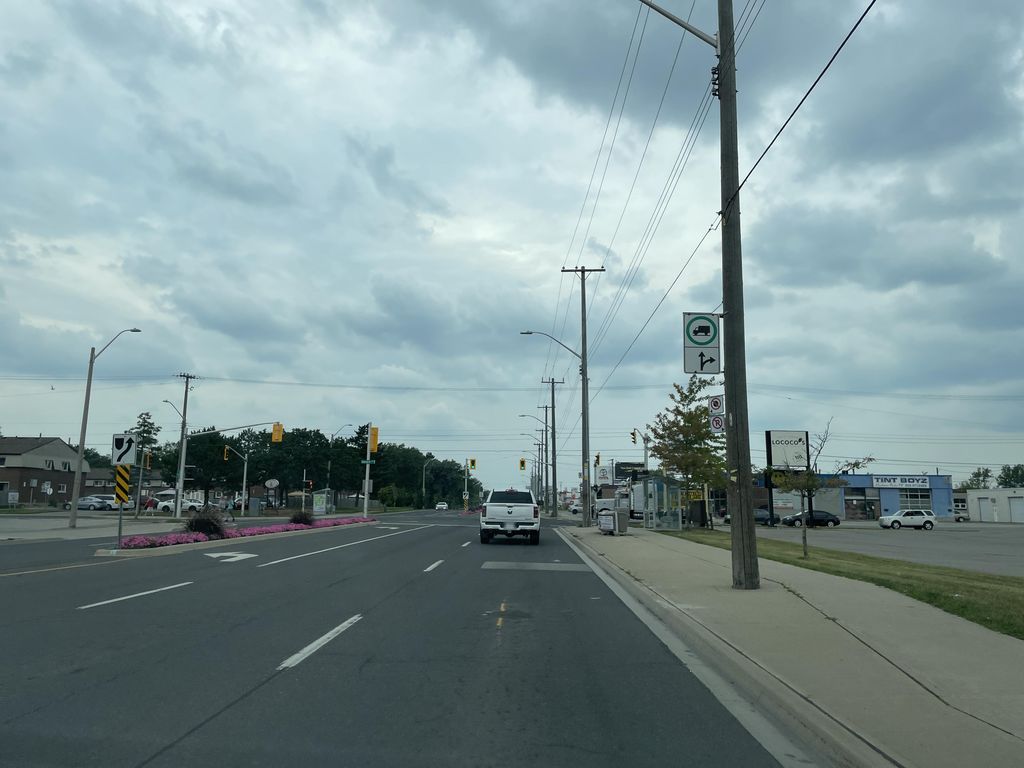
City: hamilton